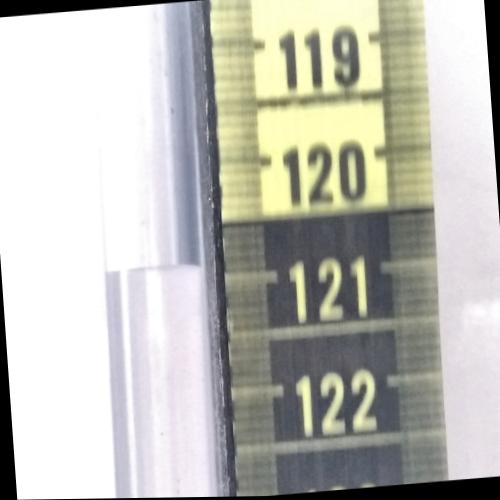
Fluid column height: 120.9 cm